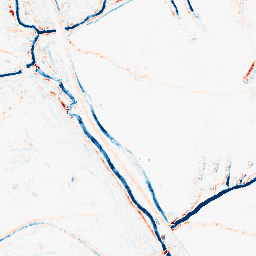
Category: morphological
Decomposition family: morphological_ellipse
Decomposition parameters: operation: average
width: 5
height: 5
Upsampling method: bspline
Upsampling parameters: scale: 8
Upsampling scale: 8